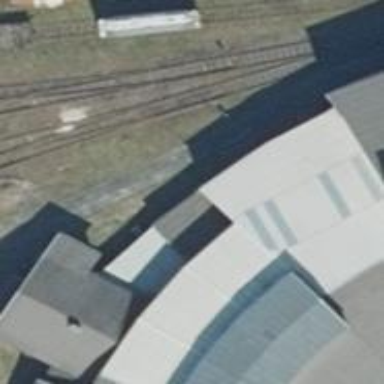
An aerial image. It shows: Railway yard.